Question: Hi I wanted to know how to show only the shadow to a button and remove the text. I am not sure if this is possible.
For example in the pic below

I want to get rid on the text in the picture.
'''
<button id="button-switch-1" class="device_cls control-metal-button modal-button cmb-tl cmb-plug modal-button-disabled" device_name="12.1" device_type="Light" device_id="1" state="on_bnt" board_id="12" room_type="Livingroom" room_id="1" control_call="roomcontrol">12.1</button>
'''
and here is the css
'''
.modal-button {
box-shadow: 5px 5px 9px rgba(0, 0, 0, 0.55), 0 0 6px rgba(0, 179, 254, 0.77);
background: url(../images/icon_bulb_on.png) 26px 20px no-repeat, url(../images/metal_btn.png) no-repeat;
background-size: 31px 49px, contain;
width: 86px;
height: 86px;
margin: 0;
position: absolute;
text-shadow:0px 50px 0px #e1e2ed;
}
'''
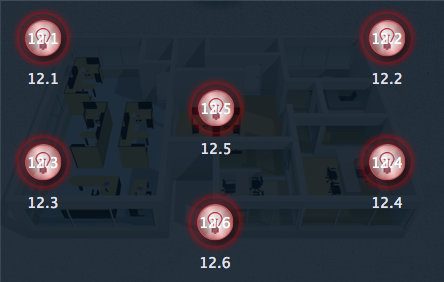
Answer: Are you looking for something like this? :
'''
<html>
<body>
<button type="button"><span id="buttontext">Click Me!</span></button>
</body>
</html>
'''
'''
button{
box-shadow: 5px 5px 5px #888888;
background: transparent;
border: none;
}
#buttontext{
position:relative;
bottom:-20px;
}
'''
Link to <URL>